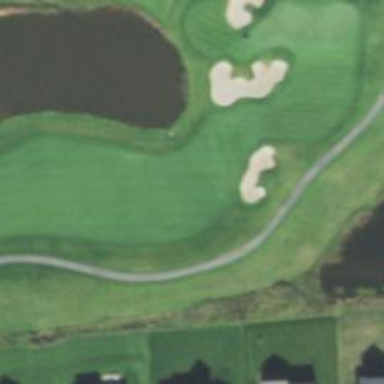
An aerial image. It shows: Golf hole.